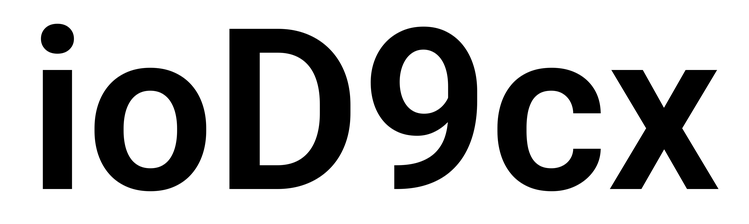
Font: Roboto_SemiBold